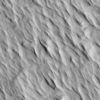
Label: not_dusty